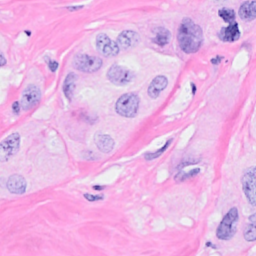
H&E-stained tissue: Breast